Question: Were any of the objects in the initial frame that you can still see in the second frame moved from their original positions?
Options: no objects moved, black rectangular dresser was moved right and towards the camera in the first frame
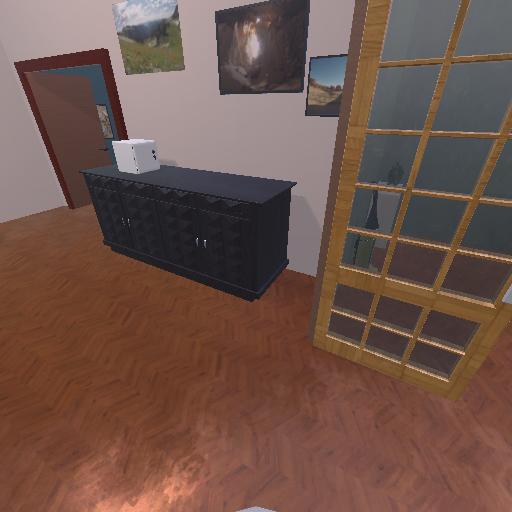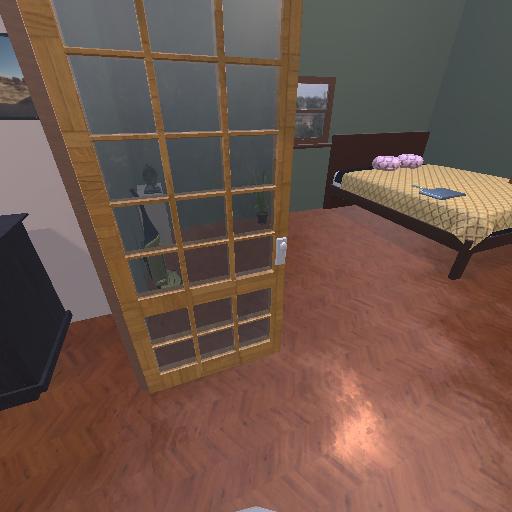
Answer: no objects moved